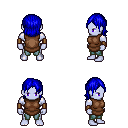
a pixel art fantasy rpg character, male body template, dark elf, purple skin, brown tunic, teal pants, blue long bangs hairstyle, leather bracers, four views (front, back, left, right), 2x2 character sprite sheet, small pixel art, hard edges, no anti-aliasing